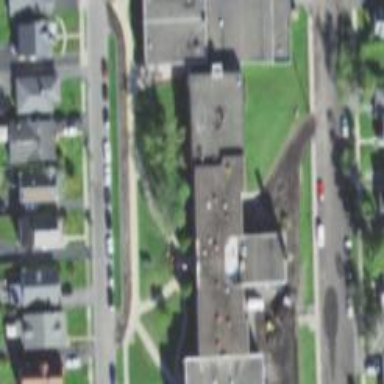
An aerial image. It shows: School building.